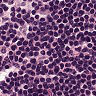
Metastatic tissue present: no